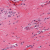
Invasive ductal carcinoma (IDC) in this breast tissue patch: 0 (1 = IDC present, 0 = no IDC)